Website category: jobs
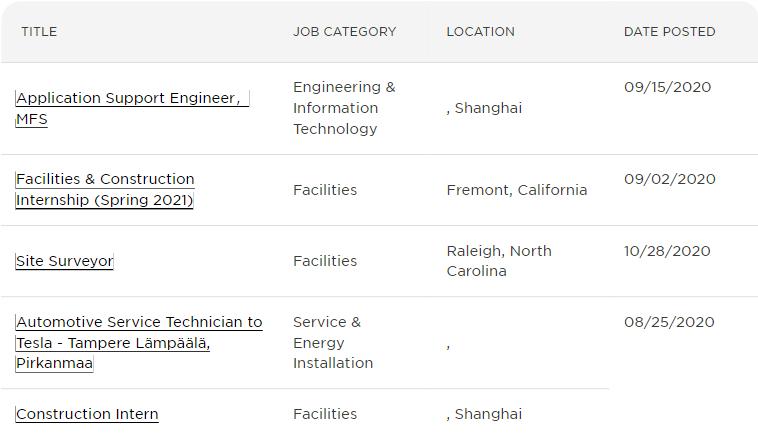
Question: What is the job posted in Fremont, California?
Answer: Facilities & Construction Internship (Spring 2021)

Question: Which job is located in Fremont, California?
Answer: Facilities & Construction Internship (Spring 2021)